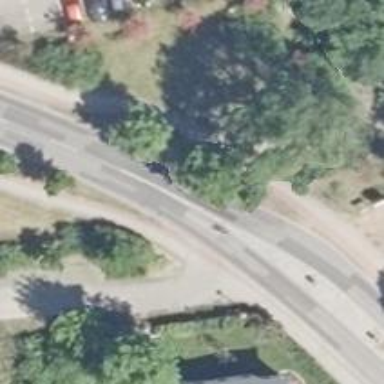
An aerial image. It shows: Tertiary road with asphalt surface. There are sidewalks on both sides and cycle track.